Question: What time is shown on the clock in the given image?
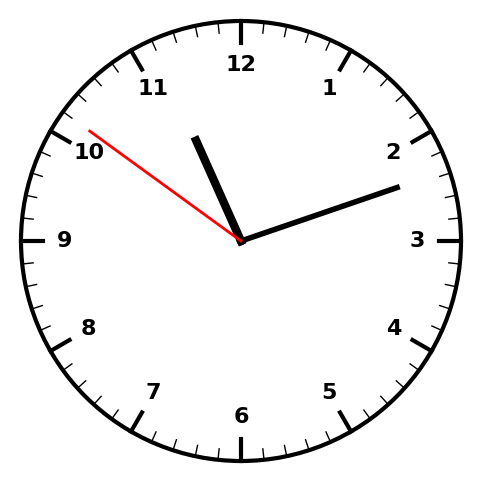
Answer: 11:11:51